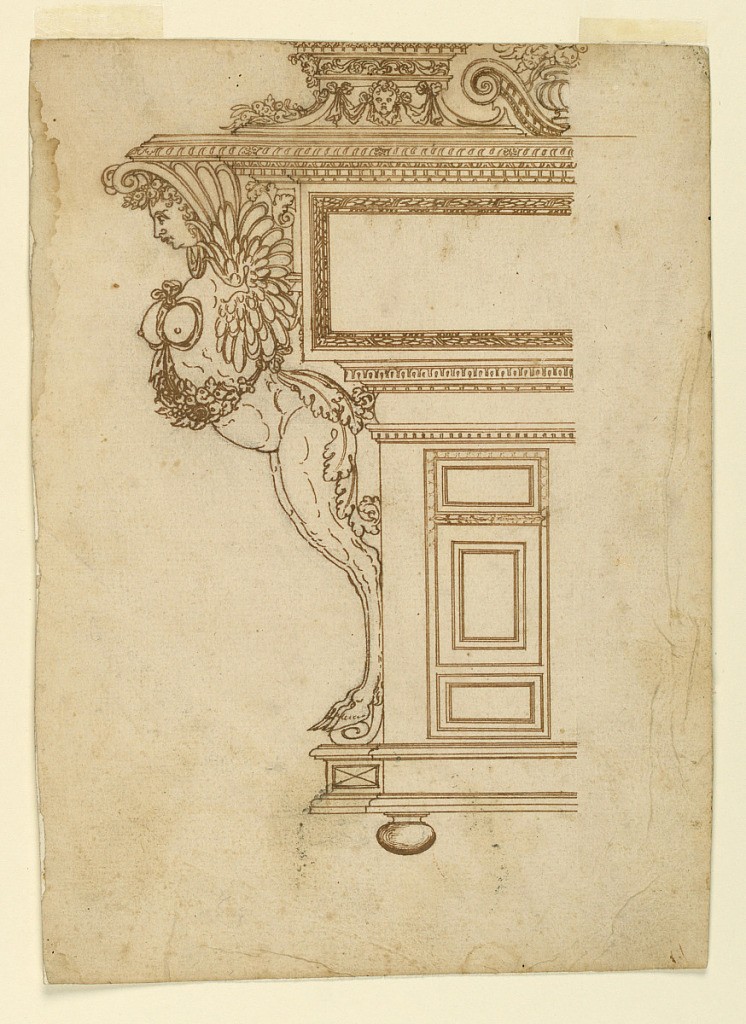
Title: Elevation of the Side of an Ornate Cabinet
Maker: Jacques Androuet Du Cerceau the Elder, French, ca. 1515 - after 1584
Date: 1550–75
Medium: Black chalk; pen and brown ink on cream laid paper, laid down
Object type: Drawing
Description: One side of an ornate cabinet shown in elevation with a winged, armless satyress prominately featured in profile. One half of cabinet design is shown with a large rectangular section supported by the design of lower verticle doors. Above, is an entablature with a vase of fowers between cornice and pedestles on top.